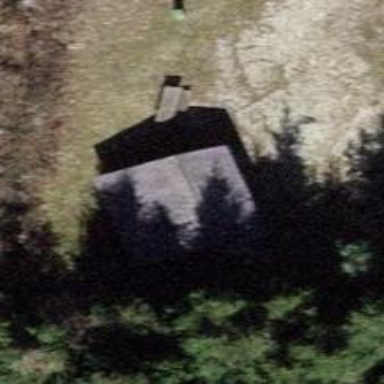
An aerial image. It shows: Shed.